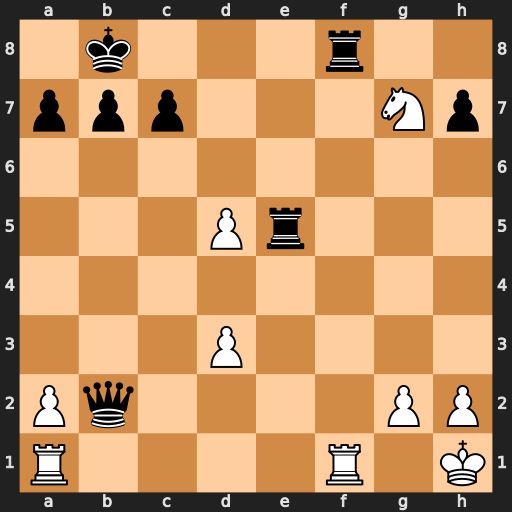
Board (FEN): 1k3r2/ppp3Np/8/3Pr3/8/3P4/Pq4PP/R4R1K
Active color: w
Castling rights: -
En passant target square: -
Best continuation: Rxf8+ Re8 Rxe8#